Field crop: maize
Growth stage: 2
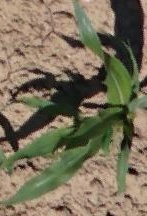
Species: maize